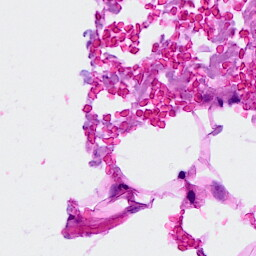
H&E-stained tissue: Breast